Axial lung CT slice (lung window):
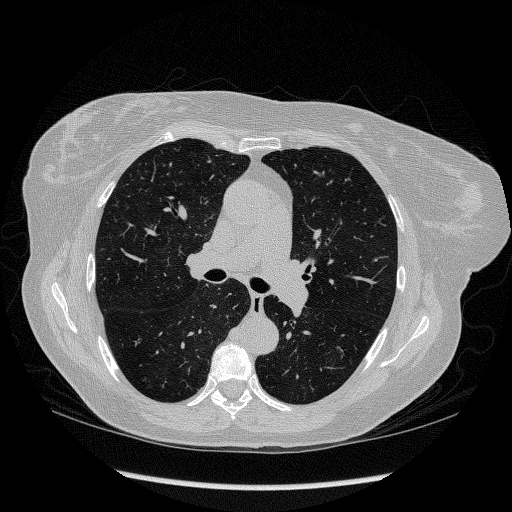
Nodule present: no